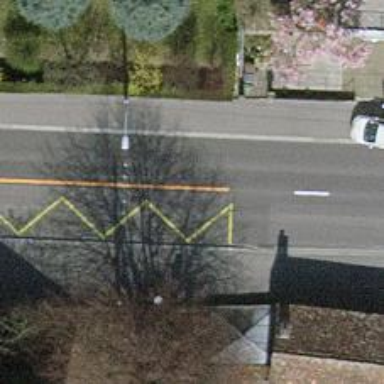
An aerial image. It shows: Trolleybus stop position for public transport.